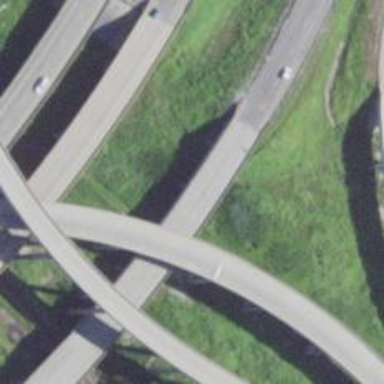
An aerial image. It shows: Asphalt bridge over motorway.